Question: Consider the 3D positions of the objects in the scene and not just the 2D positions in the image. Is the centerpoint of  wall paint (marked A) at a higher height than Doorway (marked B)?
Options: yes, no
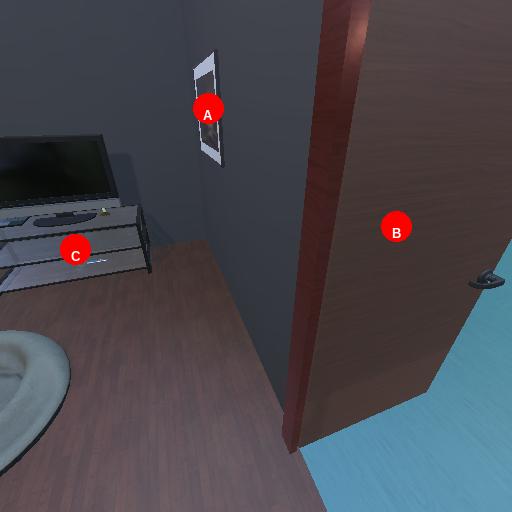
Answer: yes